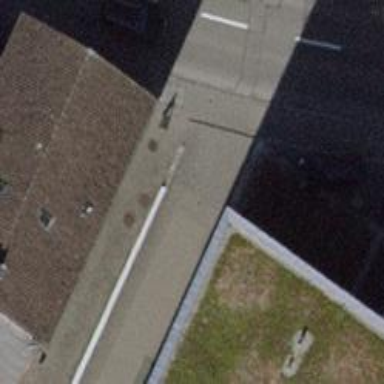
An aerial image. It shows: Bollard barrier.